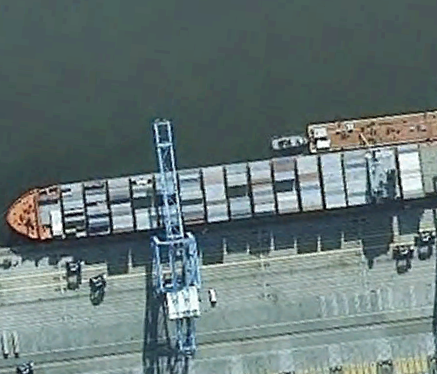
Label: Container_ship